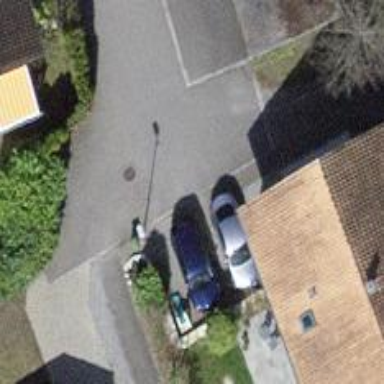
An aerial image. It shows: Residential road with asphalt surface and no sidewalks.